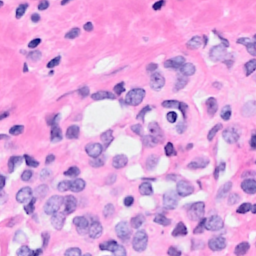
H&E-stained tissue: Breast